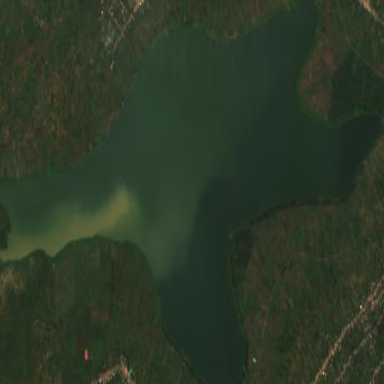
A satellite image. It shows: Lake with natural water.